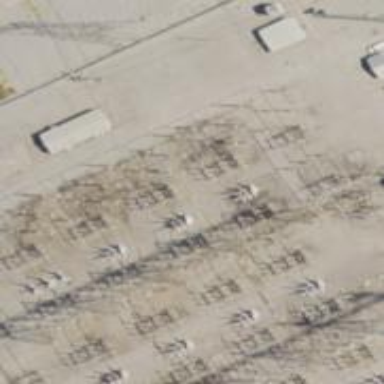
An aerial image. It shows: Switch used for power control.